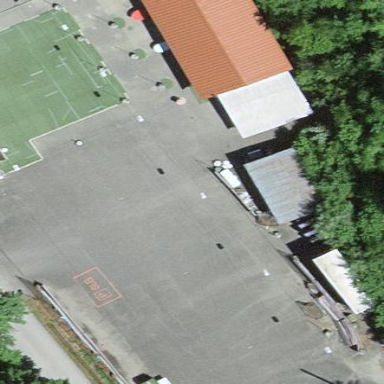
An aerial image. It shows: Asphalt hockey pitch for leisure land.